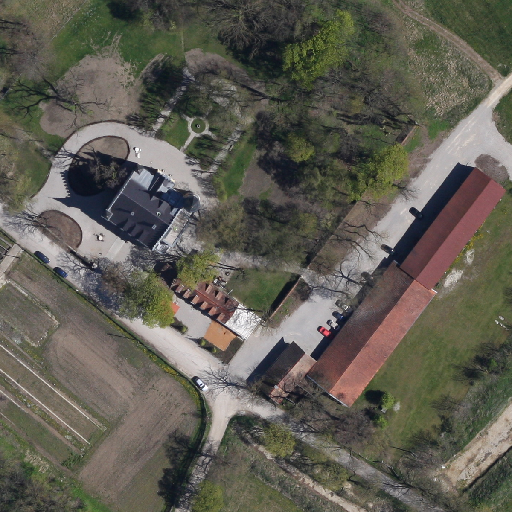
Referring expression: vehicle driving on the road